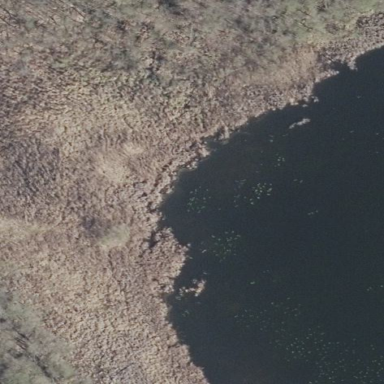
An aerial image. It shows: Bog wetland.